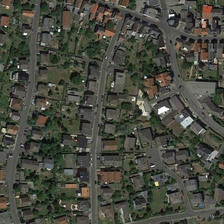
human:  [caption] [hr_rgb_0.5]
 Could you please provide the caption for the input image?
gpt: the houses of different colors are compactly located in these irregular shaped blocks .

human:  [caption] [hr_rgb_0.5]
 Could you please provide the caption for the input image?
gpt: several curved roads devide those residential areas apart .

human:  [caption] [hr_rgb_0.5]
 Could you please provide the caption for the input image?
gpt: the houses of different colors are compactly located in these irregular shaped blocks .

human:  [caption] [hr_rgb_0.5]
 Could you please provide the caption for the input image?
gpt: three streets separate the residential into four parts with some tress around .

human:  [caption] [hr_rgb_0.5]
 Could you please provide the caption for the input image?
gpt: many buildings and green trees are in a dense residential area .